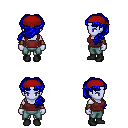
a pixel art fantasy rpg character, female body template, dark elf, purple skin, maroon pirate shirt, teal pants, blue princess hairstyle, red bandana, leather bracers, black shoes, four views (front, back, left, right), 2x2 character sprite sheet, small pixel art, hard edges, no anti-aliasing